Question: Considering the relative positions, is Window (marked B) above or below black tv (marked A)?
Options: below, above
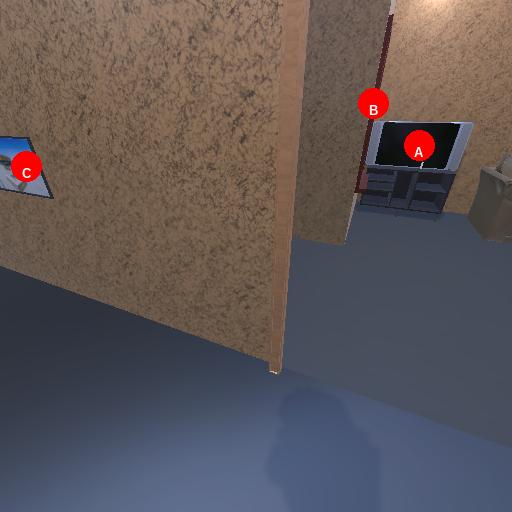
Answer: below